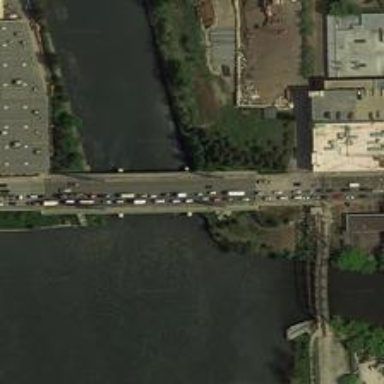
What stand next to the bridge are dense factory buildings .